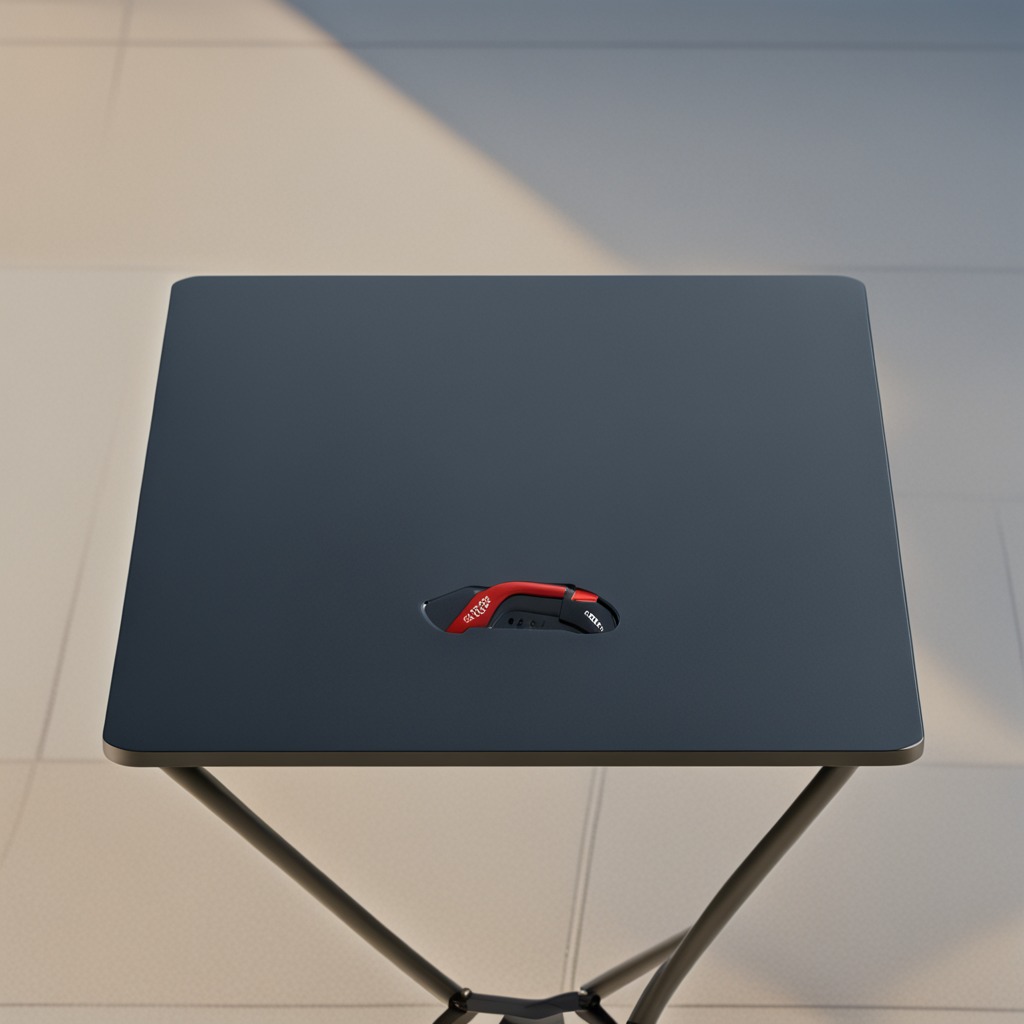
A utility knife is lying on the table.